Interaction volume radius: 10 \u00c5
Interaction volume height: 20 \u00c5
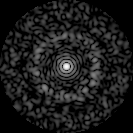
Disorder parameter: 0.8398